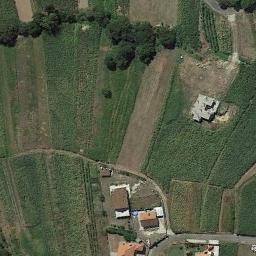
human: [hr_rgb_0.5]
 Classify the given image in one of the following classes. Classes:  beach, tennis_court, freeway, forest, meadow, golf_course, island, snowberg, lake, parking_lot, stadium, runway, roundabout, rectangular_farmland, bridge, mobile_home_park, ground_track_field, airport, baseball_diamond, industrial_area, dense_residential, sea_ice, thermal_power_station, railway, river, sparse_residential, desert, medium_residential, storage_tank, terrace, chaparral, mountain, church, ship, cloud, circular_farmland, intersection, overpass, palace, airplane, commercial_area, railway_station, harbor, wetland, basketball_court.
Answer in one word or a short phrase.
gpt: rectangular_farmland